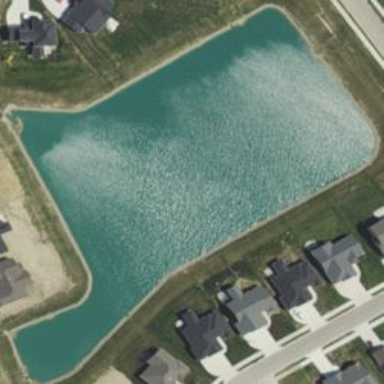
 creating natural and serene environment."